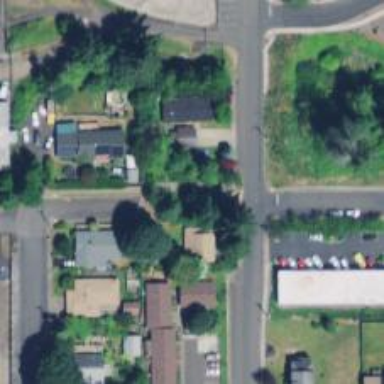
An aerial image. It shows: Residential road with sidewalk on the left.